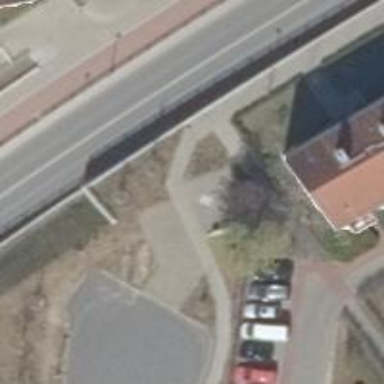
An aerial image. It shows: Sidewalk.